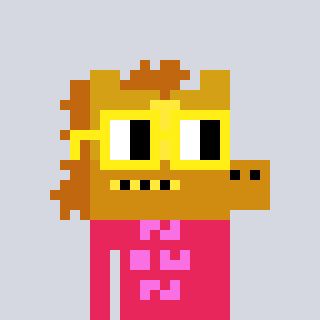
a pixel art character with square yellow glasses, a yellow horse-shaped head and a redpinkish-colored body on a cool background